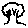
Label: tree